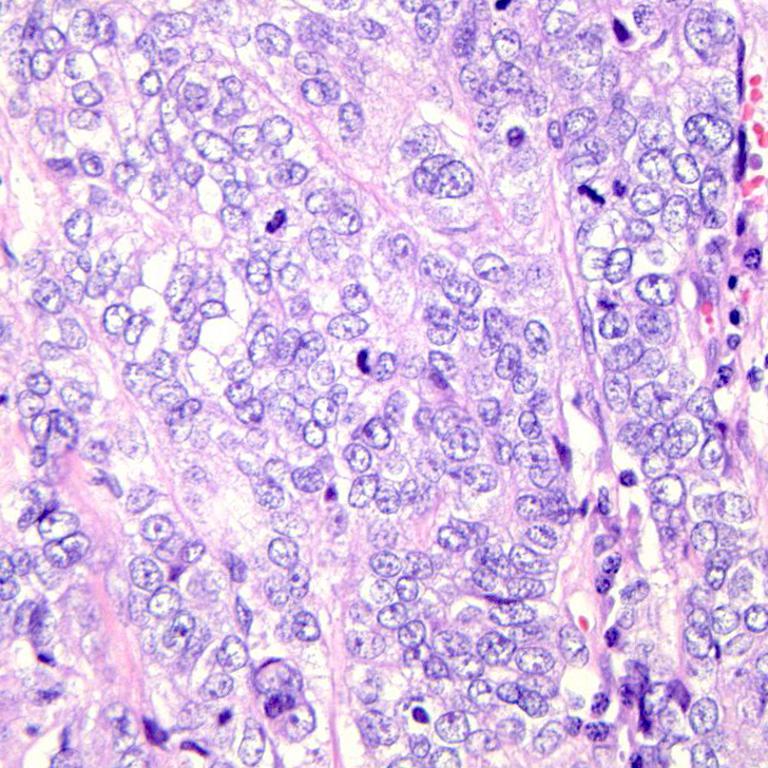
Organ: colon
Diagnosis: adenocarcinomas